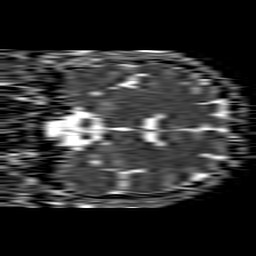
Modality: ADC
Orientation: coronal
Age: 47
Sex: male
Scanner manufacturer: philips
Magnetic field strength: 1.5 T
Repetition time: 4.6 s
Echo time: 0.08631 s